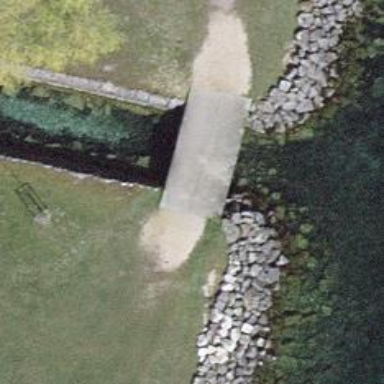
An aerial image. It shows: Concrete path on bridge.